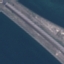
Land use / land cover: Highway